Interaction volume radius: 5 \u00c5
Interaction volume height: 25 \u00c5
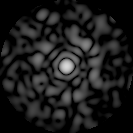
Disorder parameter: 0.863